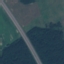
Land use / land cover class: Highway